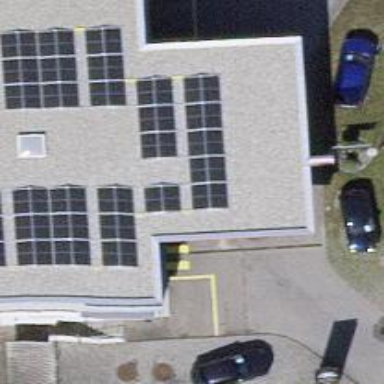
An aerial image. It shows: Solar power generator utilizing photovoltaic technology with solar photovoltaic panels.